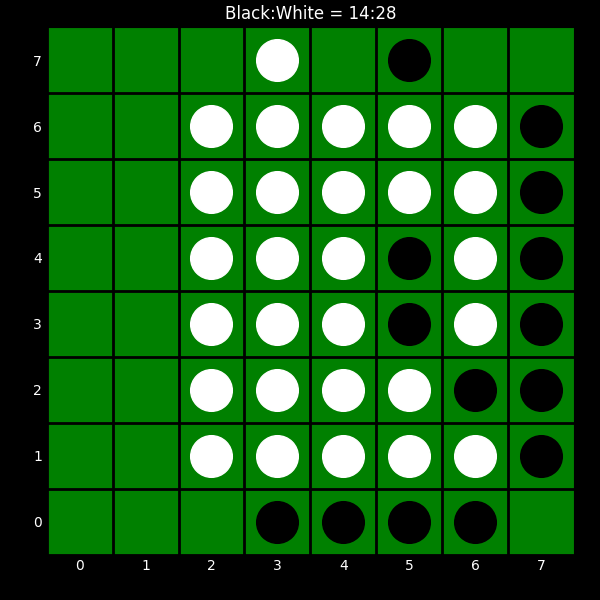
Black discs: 14
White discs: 28